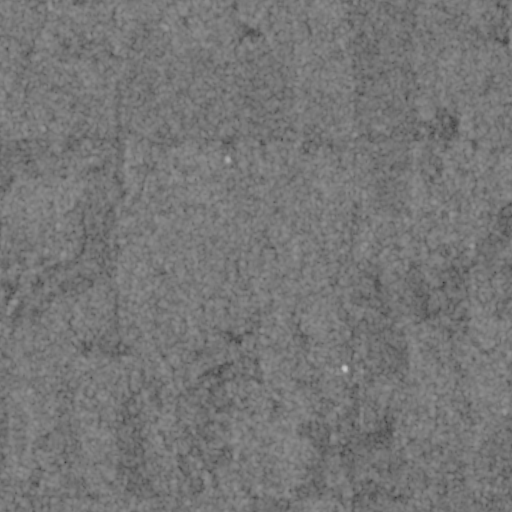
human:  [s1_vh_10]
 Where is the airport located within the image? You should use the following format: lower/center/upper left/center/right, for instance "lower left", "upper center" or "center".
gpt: The airport is located in the lower left of the image.
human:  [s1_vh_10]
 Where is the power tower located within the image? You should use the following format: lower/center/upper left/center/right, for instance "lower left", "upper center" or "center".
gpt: There is no power tower in the image.

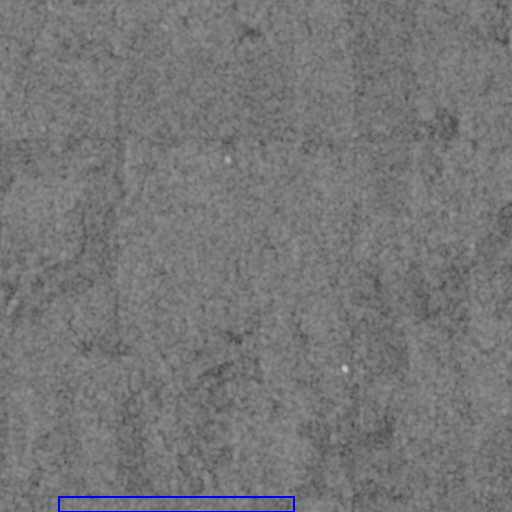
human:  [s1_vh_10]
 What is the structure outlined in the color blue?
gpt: The structure outlined in blue is an airport.
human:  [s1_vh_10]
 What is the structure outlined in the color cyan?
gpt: There is no cyan outline.